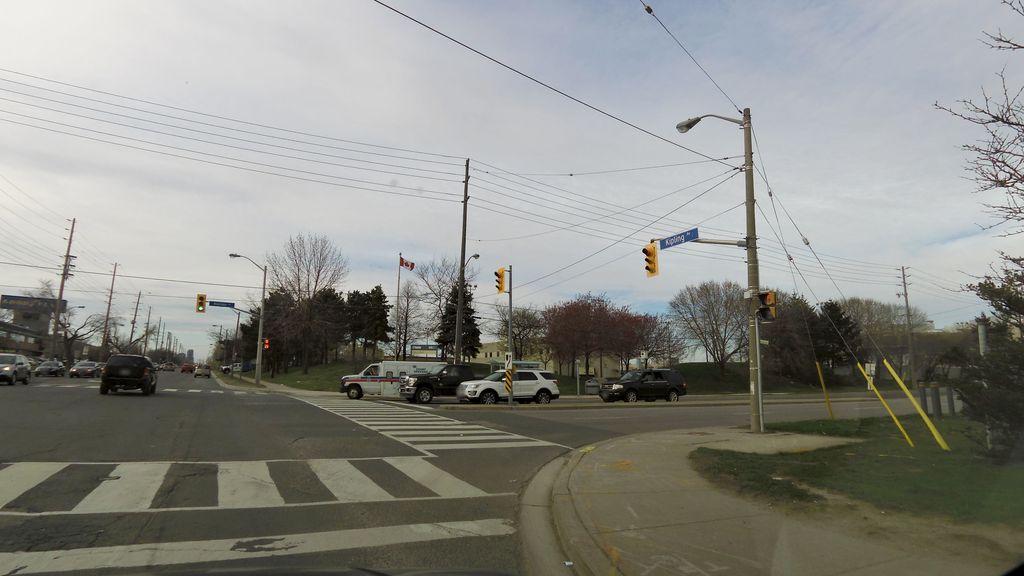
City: toronto